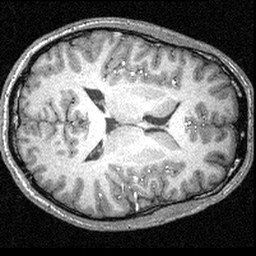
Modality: T1w
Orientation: axial
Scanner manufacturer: siemens
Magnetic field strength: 3 T
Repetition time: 1.57 s
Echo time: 0.00304 s